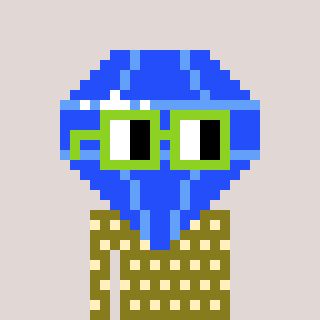
a pixel art character with square light green glasses, a blue diamond-shaped head and a gunk-colored body on a warm background